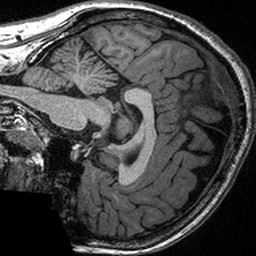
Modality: T1w
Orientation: sagittal
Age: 34
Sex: female